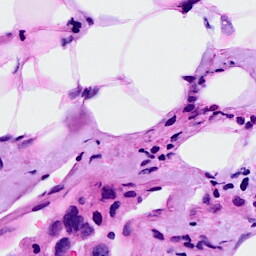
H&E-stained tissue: Breast